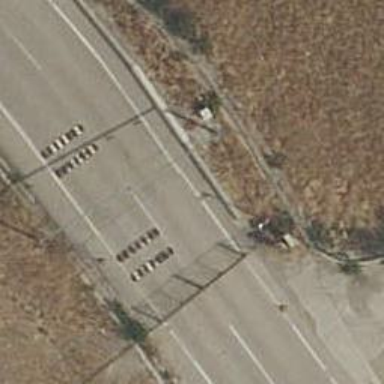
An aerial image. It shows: Rumble strip for traffic calming.